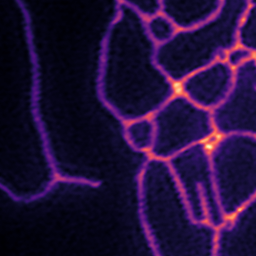
Label: Super-resolution ER image